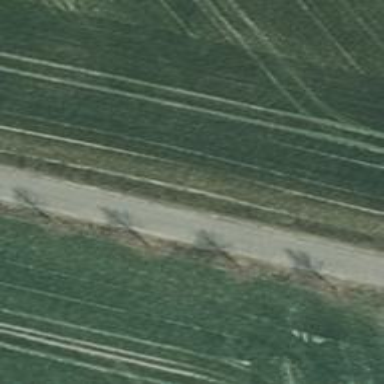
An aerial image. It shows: Avenue of trees.